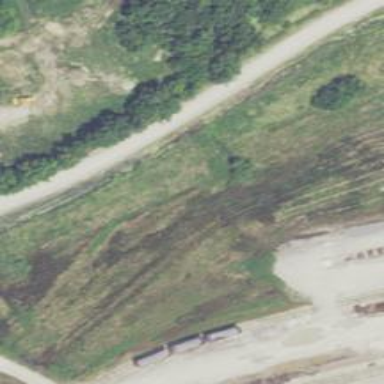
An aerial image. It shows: Abandoned railway.